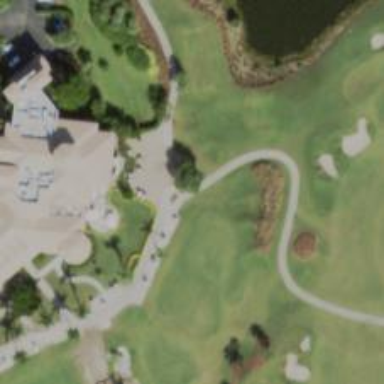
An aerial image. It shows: Service road used as golf cart path.